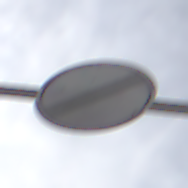
Verkehrszeichen: EndeSaemtlicherBegrenzungen
Umgebung: Outdoor, Suburban
Tageszeit: MorningAfternoon
Wetter: PartlyCloudy
Licht: Natural
Jahreszeit: NotSpecified
Kontrast: HighContrast